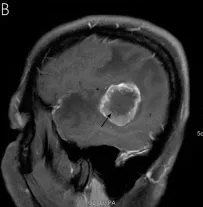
Significant heterogeneous enhancement is observed with evident edema after gadolinium administration (A-C).
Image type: radiology (mri)